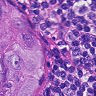
Metastatic tissue present: yes